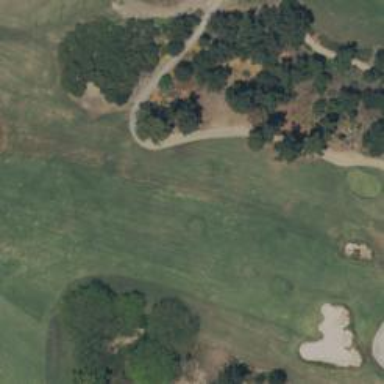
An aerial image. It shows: View of golf hole.